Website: lowes
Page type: billing-address
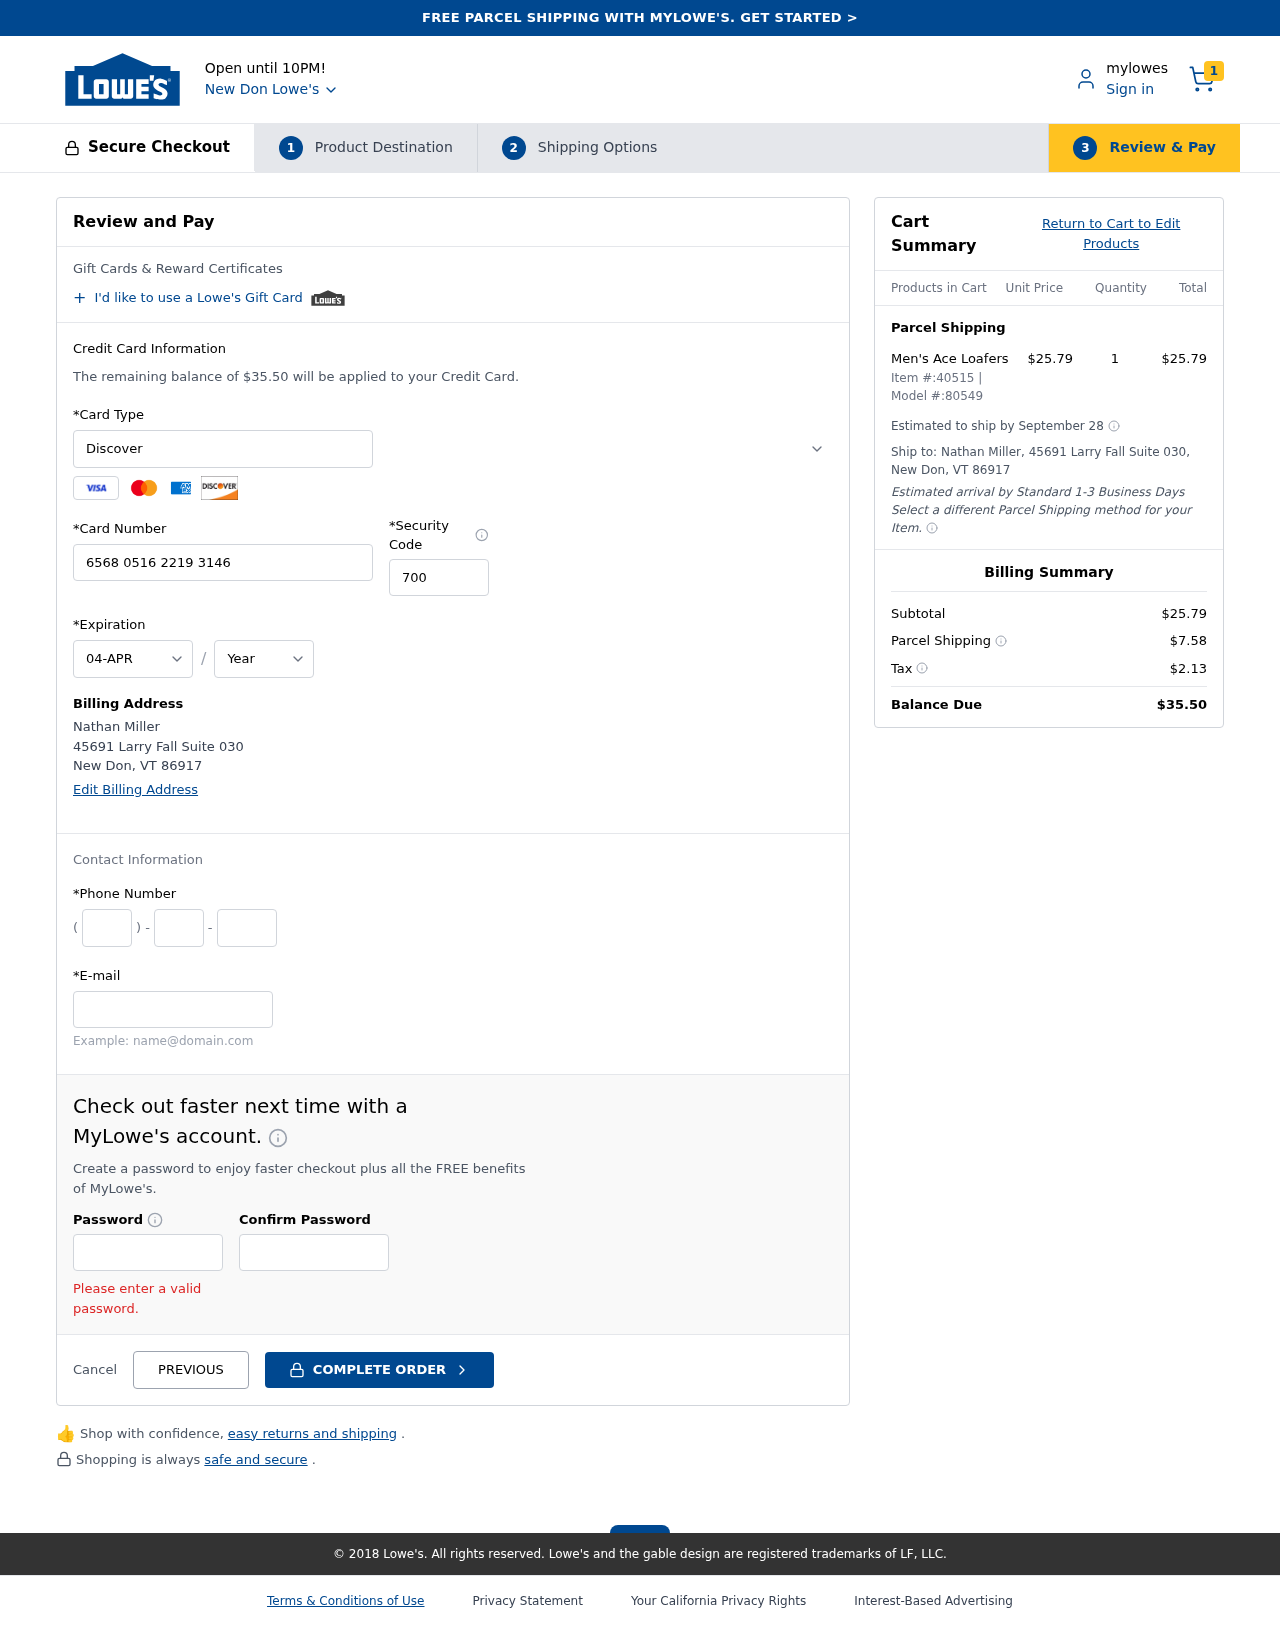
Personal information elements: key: PII_CARD_CVV
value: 700
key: PII_CARD_EXPIRY_MONTH
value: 04
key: PII_CARD_EXPIRY_YEAR
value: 30
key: PII_CARD_NUMBER
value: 6568 0516 2219 3146
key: PII_CARD_TYPE
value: Discover
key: PII_CITY
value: New Don
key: PII_CITY_STATE_ZIP
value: New Don, VT 86917
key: PII_EMAIL
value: nathanmiller@yahoo.com
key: PII_FULLNAME
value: Nathan Miller
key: PII_PHONE_AREA
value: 575
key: PII_PHONE_PREFIX
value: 554
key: PII_PHONE_SUFFIX
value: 7364
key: PII_STREET
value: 45691 Larry Fall Suite 030
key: PII_FULLNAME2
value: Nathan Miller
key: PII_STREET2
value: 45691 Larry Fall Suite 030
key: PII_CITY_STATE_ZIP2
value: New Don, VT 86917
Product elements: key: PRODUCT1_NAME
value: Men's Ace Loafers
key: PRODUCT1_PRICE
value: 25.79
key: PRODUCT1_QUANTITY
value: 1
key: PRODUCT_ITEM_NUMBER
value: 40515
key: PRODUCT_MODEL_NUMBER
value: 80549
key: PRODUCT1_LINE_TOTAL
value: $25.79
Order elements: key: ORDER_NUM_ITEMS
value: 1
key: ORDER_TOTAL
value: $35.50
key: ORDER_SHIPPING_DATE
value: September 28
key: ORDER_SUBTOTAL
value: $25.79
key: ORDER_SHIPPING_COST
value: $7.58
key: ORDER_TAX
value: $2.13